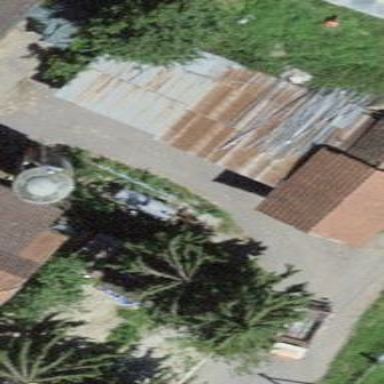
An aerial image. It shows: Hut.